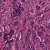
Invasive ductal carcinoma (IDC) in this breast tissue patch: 1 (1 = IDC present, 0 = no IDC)